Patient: sex F, age 57
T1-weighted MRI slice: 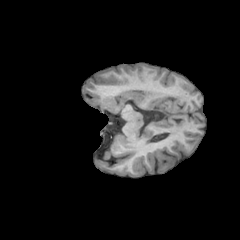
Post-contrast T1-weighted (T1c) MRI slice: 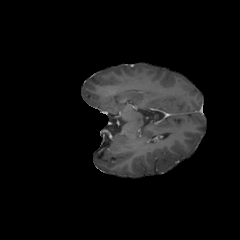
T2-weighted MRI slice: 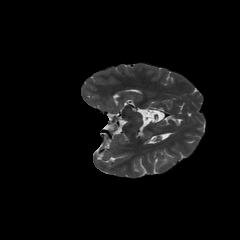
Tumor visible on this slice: no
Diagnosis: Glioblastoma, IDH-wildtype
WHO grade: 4